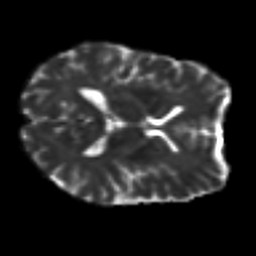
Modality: T2w
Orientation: axial
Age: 41
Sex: female
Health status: healthy
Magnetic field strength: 3 T
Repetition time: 8.4 s
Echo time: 0.0926 s